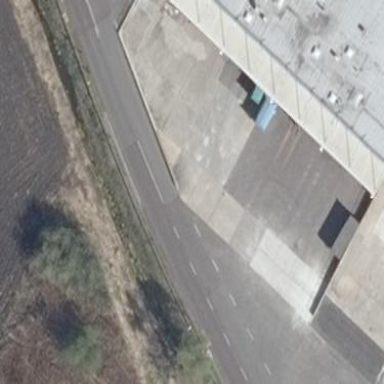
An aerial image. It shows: Close-up view of roof of building.